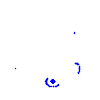
Particle: electron